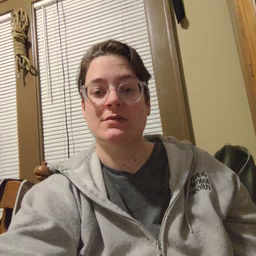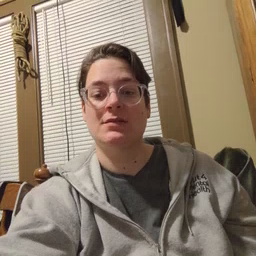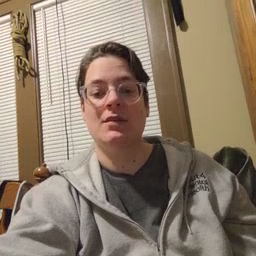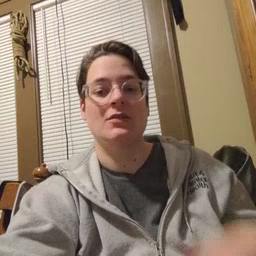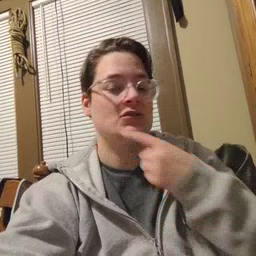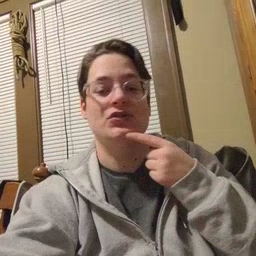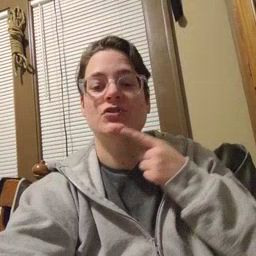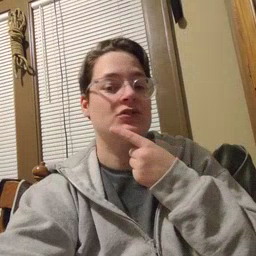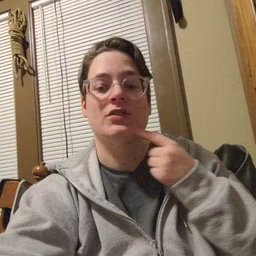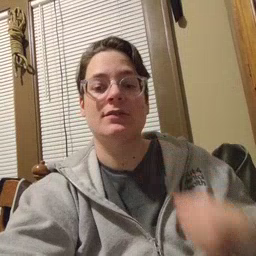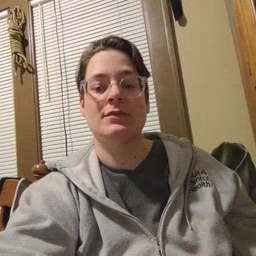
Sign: chin